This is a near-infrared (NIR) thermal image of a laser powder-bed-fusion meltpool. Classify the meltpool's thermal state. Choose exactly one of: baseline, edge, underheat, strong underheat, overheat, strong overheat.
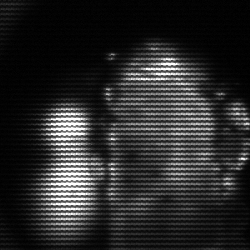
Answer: strong underheat